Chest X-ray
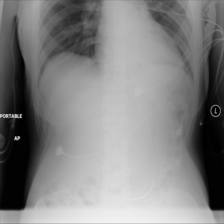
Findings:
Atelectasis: negative
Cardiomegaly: negative
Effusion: negative
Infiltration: negative
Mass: negative
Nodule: negative
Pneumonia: negative
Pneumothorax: negative
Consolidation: negative
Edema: negative
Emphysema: negative
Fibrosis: negative
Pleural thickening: negative
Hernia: negative